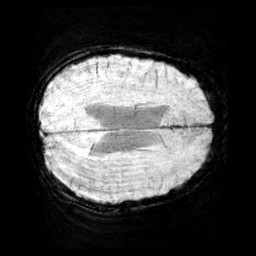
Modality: minIP
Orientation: axial
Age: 10
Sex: male
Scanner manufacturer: siemens
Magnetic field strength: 3 T
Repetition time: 0.027 s
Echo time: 0.02 s